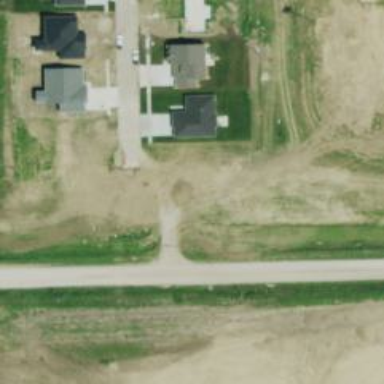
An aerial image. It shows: Residential road.